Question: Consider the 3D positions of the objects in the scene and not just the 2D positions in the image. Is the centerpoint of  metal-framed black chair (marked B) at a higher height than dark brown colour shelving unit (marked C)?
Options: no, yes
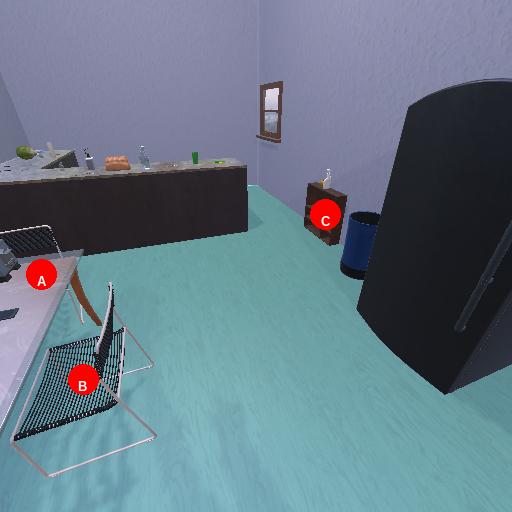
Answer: no